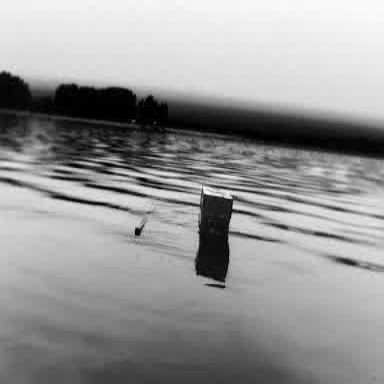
There is a fishing_boat in the infrared image.